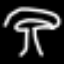
Label: mushroom